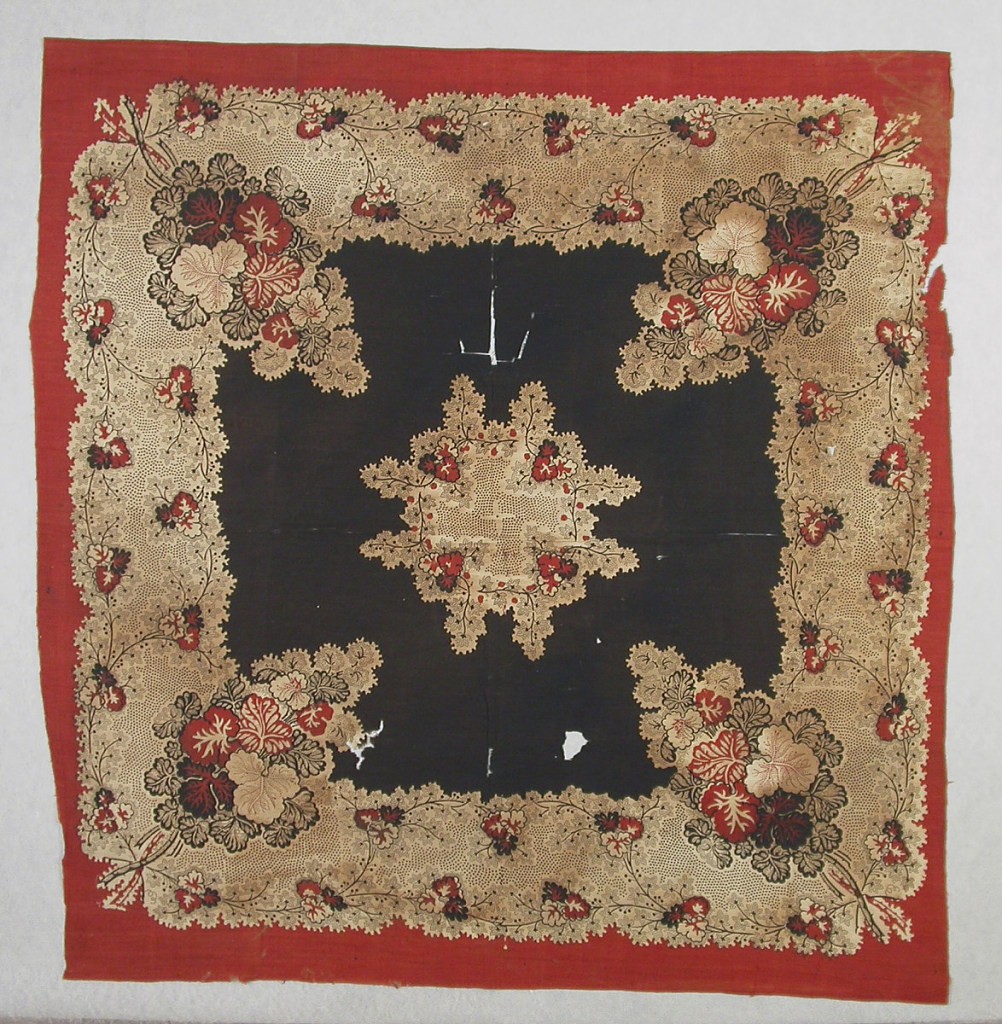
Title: Square
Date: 1850–1900
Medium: cotton Technique: printed on plain weave
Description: Fabric for a handkerchief in brown and orange with a central floral medallion and a wide border in a vine and flower design. Border is orange and center is dark brown.